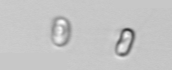
Label: Thalassiosira